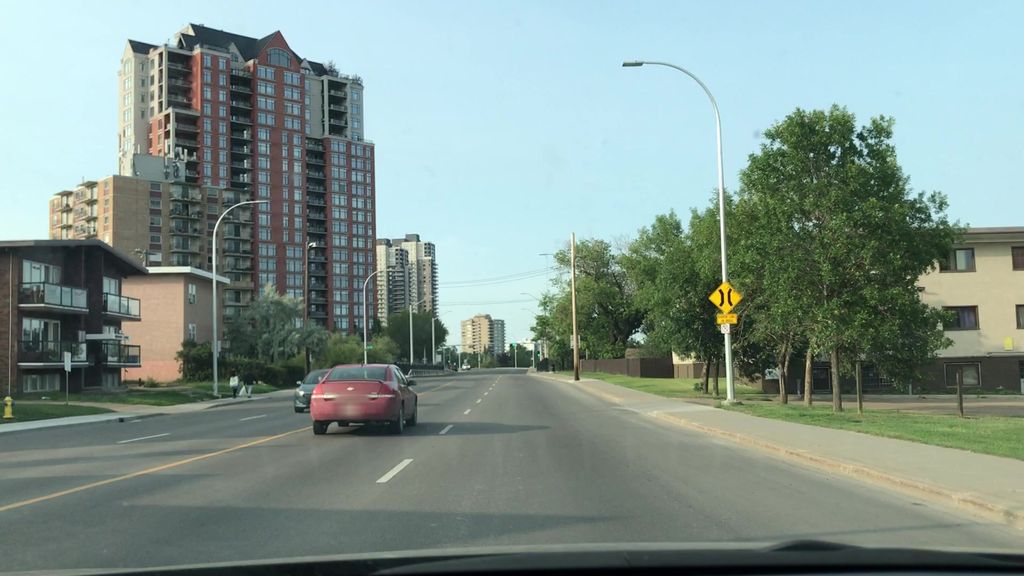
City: edmonton